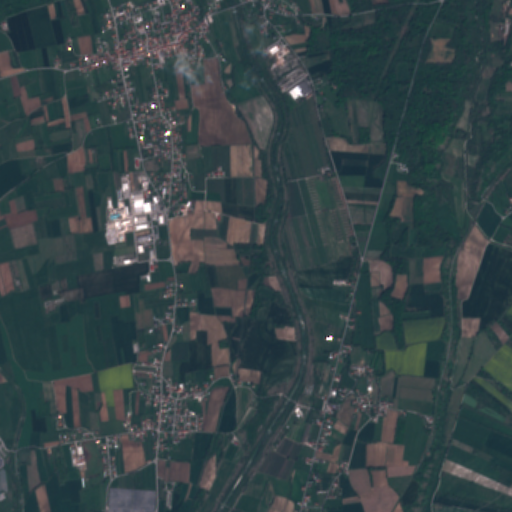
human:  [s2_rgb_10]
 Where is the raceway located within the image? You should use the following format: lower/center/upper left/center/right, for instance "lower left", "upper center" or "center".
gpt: The raceway is located in the lower center of the image.
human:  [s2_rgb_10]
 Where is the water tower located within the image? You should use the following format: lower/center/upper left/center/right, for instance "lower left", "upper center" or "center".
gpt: The water tower is located in the lower center of the image.
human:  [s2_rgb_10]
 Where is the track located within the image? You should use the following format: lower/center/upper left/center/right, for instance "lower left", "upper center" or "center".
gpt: There is no track in the image.